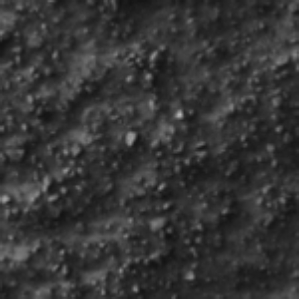
Label: frost